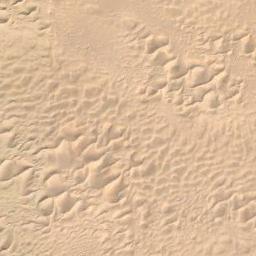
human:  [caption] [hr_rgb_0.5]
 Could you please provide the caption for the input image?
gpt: This is a yellow desert with wavy stripes .

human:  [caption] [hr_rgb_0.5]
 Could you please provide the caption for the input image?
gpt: The desert has yellow sand and some pyramidal dunes of different sizes .

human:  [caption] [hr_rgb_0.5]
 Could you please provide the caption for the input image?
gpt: There is a little grain in this desert .

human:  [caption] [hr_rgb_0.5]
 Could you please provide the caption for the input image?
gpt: The desert is full of yellow sand .

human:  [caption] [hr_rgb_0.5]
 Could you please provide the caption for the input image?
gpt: A yellow desert with many dunes .